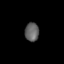
Tissue: skin
Cell type: Epithelial cells
Senescence score: 0.2675
Nuclear area (px): 260
Mean DAPI intensity: 95.742